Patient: sex M, age 46
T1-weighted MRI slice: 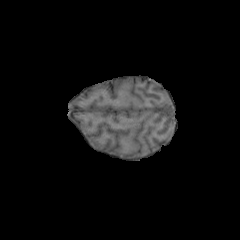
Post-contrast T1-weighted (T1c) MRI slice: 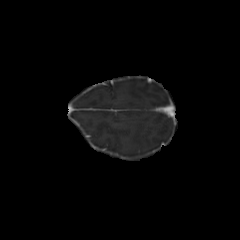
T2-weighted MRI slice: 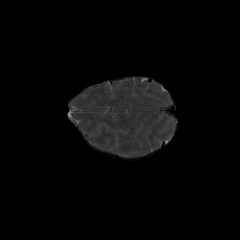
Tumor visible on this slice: no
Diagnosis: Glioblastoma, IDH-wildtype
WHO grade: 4